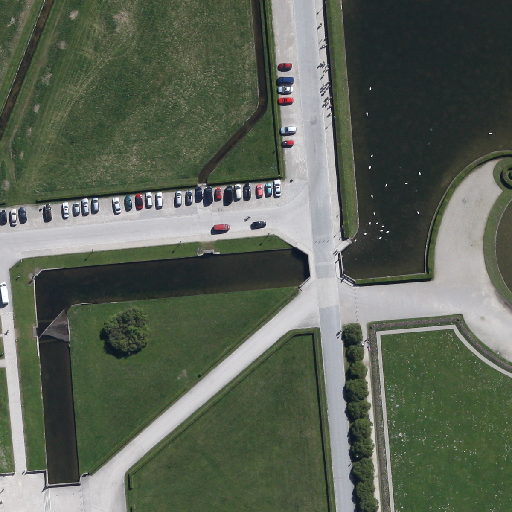
Referring expression: vehicle